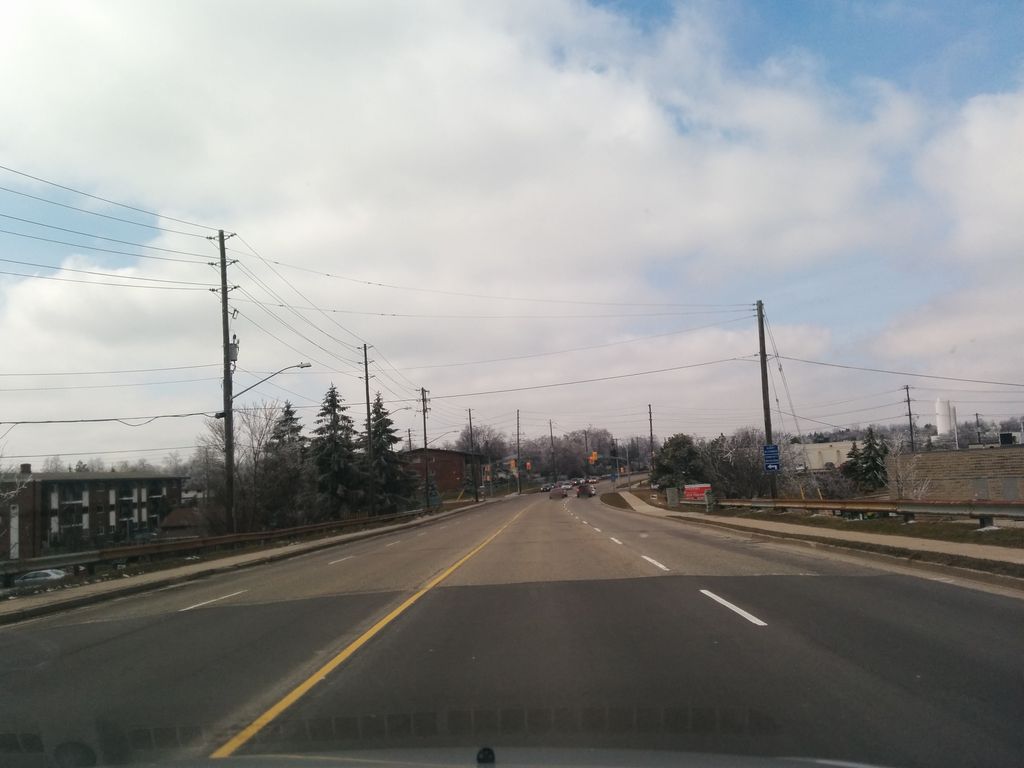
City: kitchener-waterloo